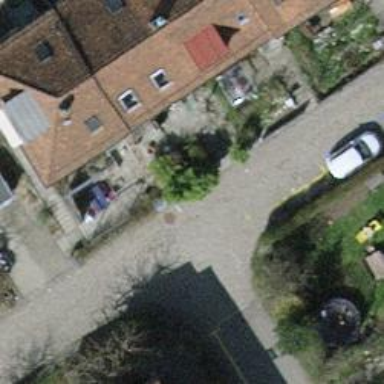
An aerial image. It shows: Living street with sett surface.